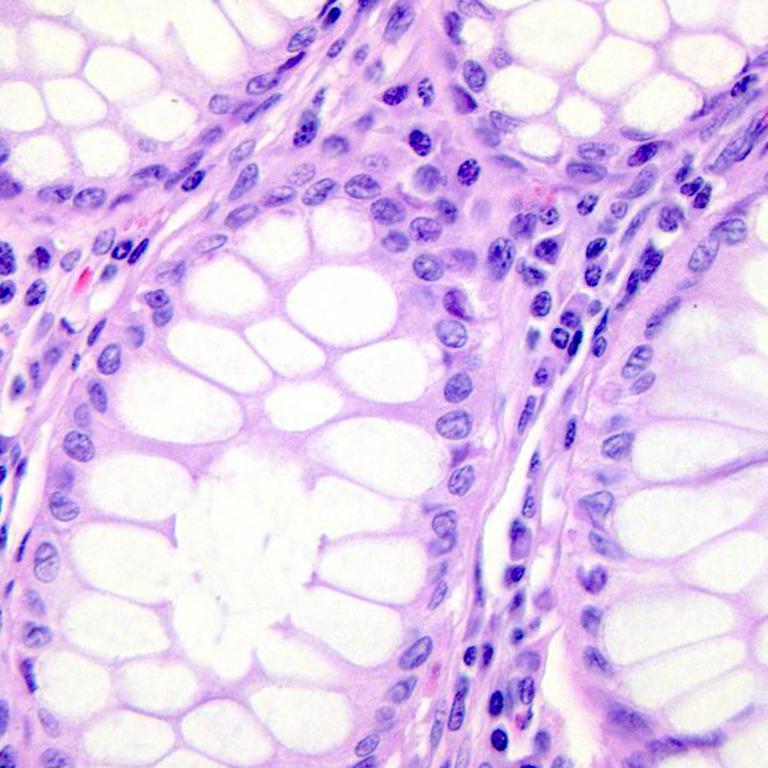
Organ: colon
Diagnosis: benign